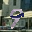
Label: 9